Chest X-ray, AP view. Patient: 24 years old, sex F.
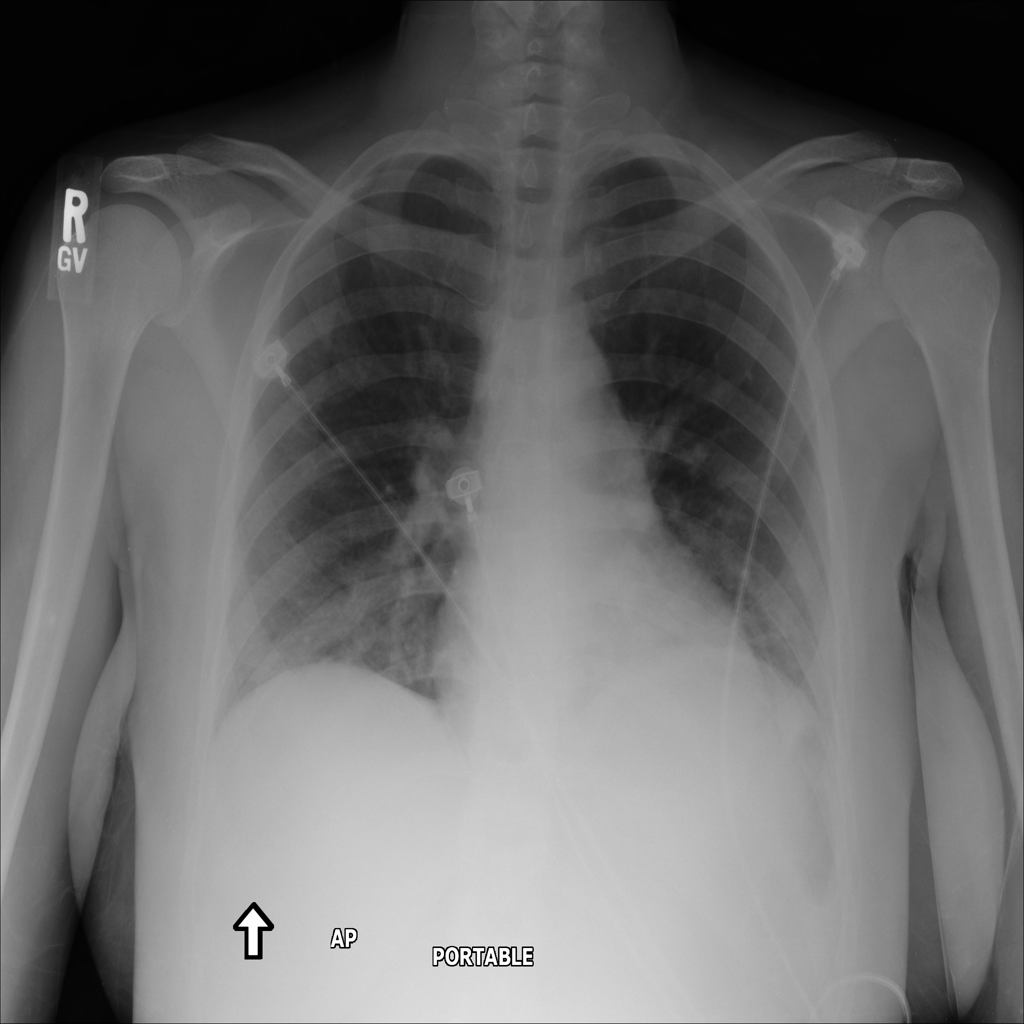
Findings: No Finding